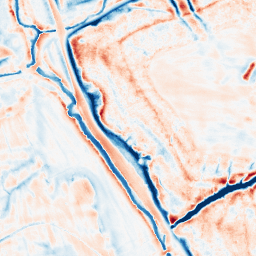
Category: edge_preserving
Decomposition family: bilateral
Decomposition parameters: d: 21
sigma_color: 75
sigma_space: 25
Upsampling method: bspline
Upsampling parameters: scale: 4
Upsampling scale: 4